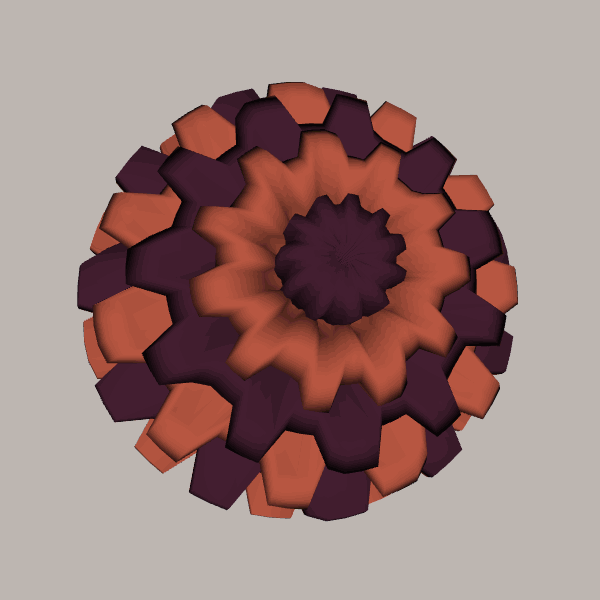
Background: light